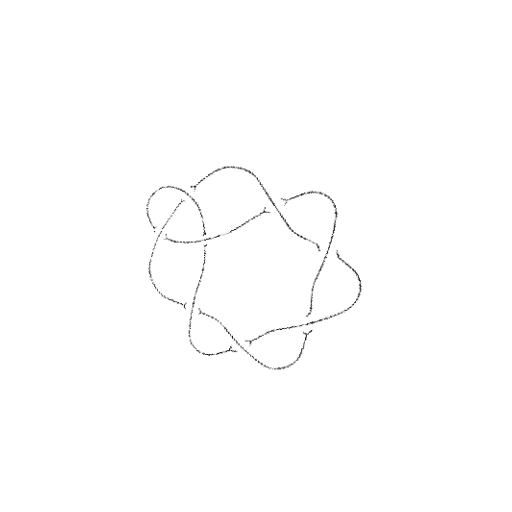
Crossing number: 8